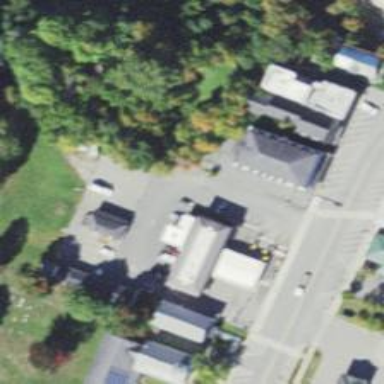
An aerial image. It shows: Post office.